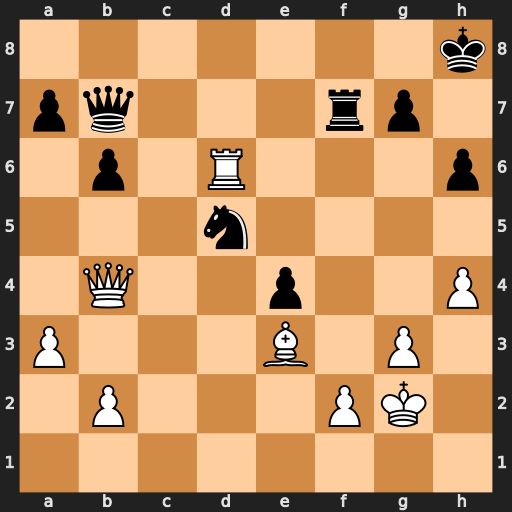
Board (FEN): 7k/pq3rp1/1p1R3p/3n4/1Q2p2P/P3B1P1/1P3PK1/8
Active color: w
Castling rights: -
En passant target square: -
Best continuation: Rd8+ Kh7 Qxe4+